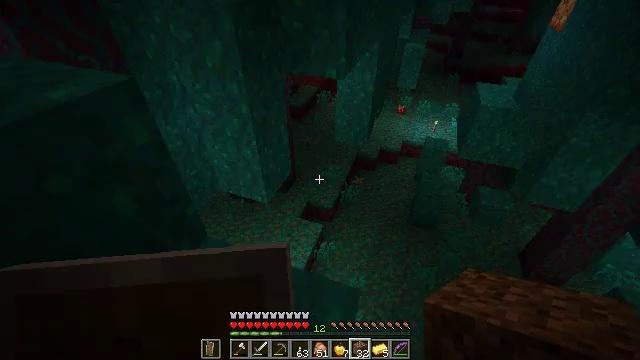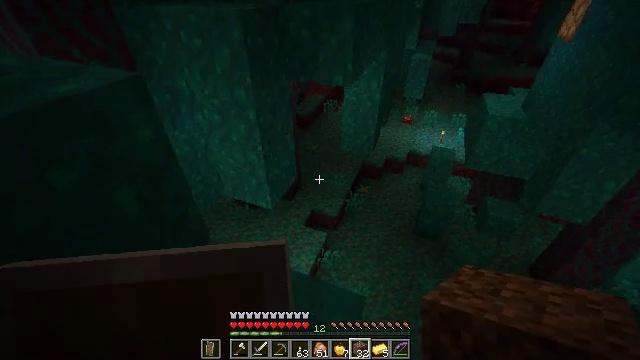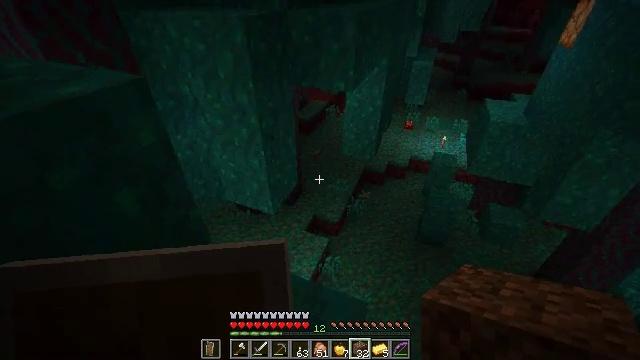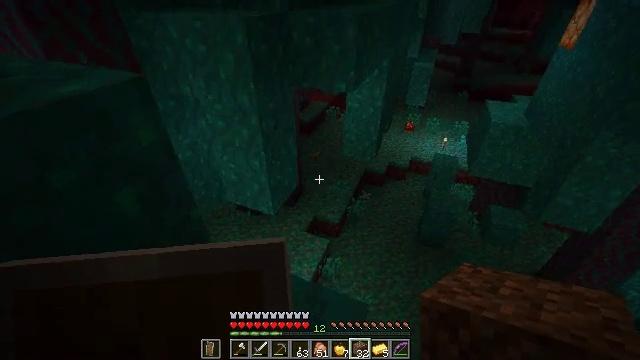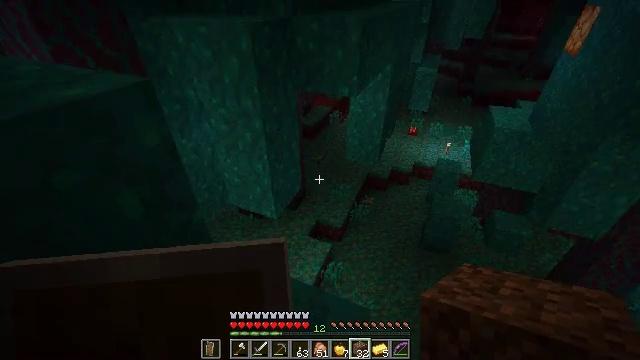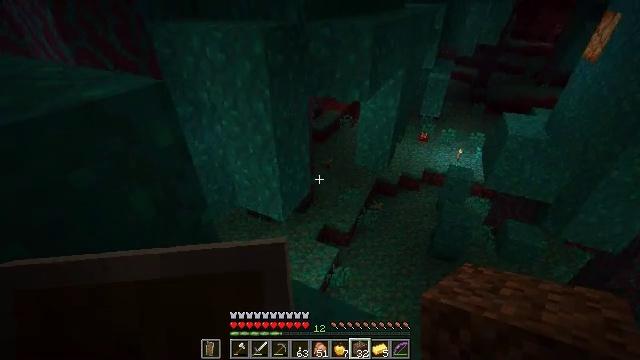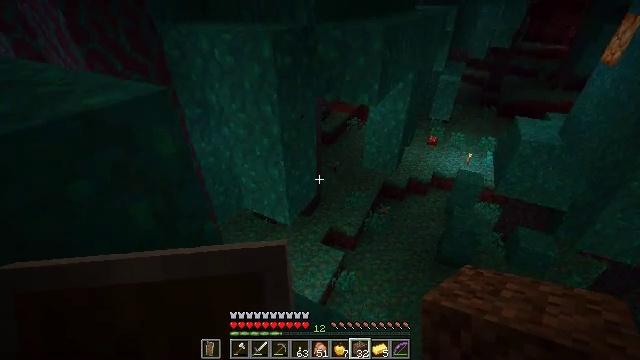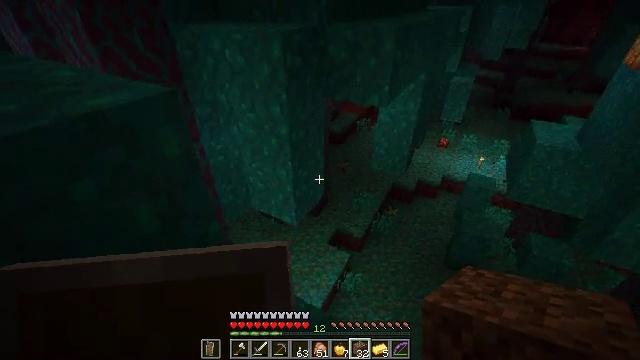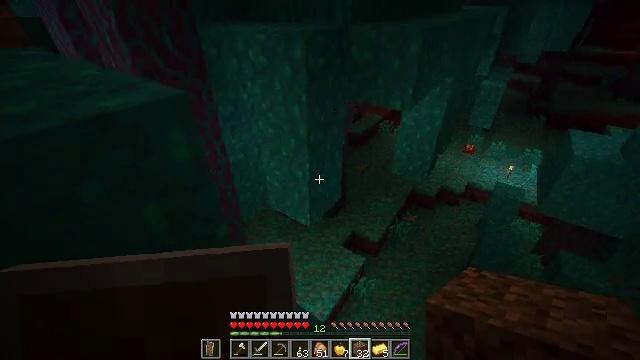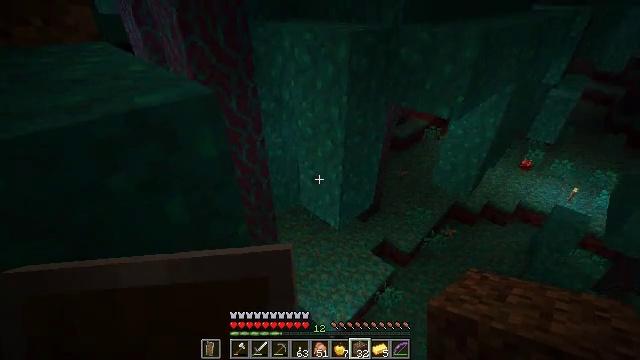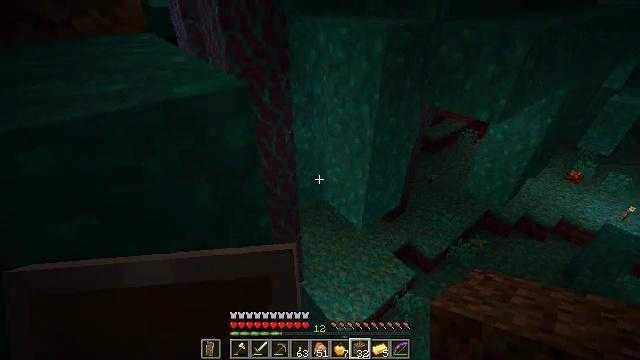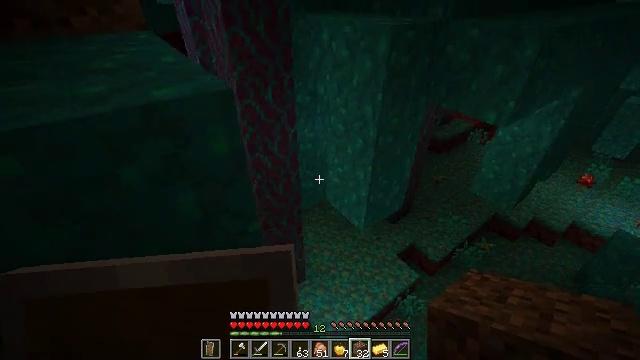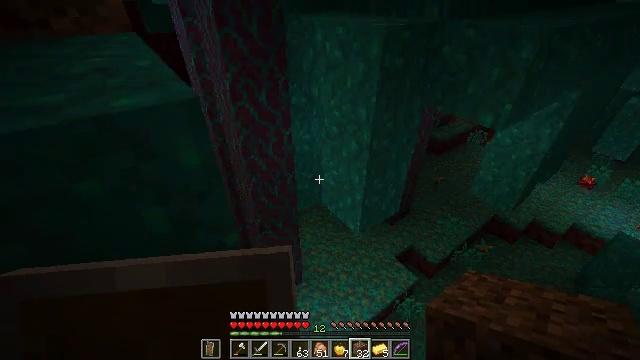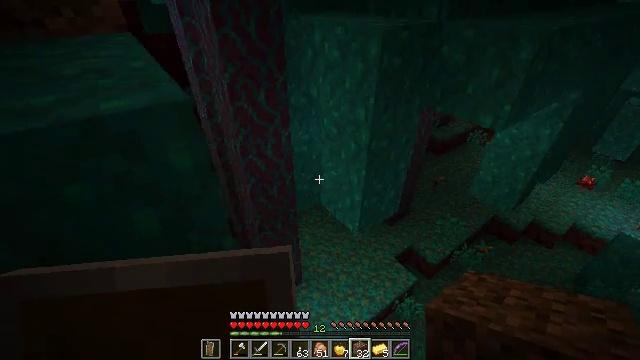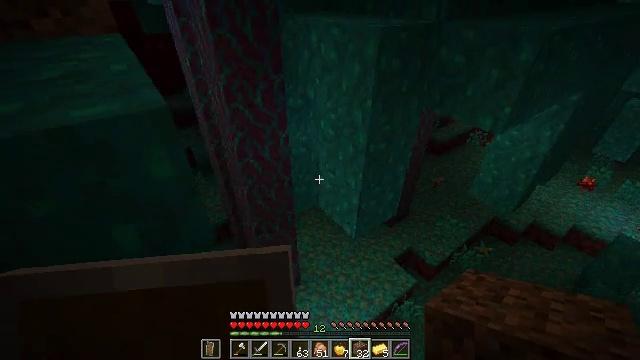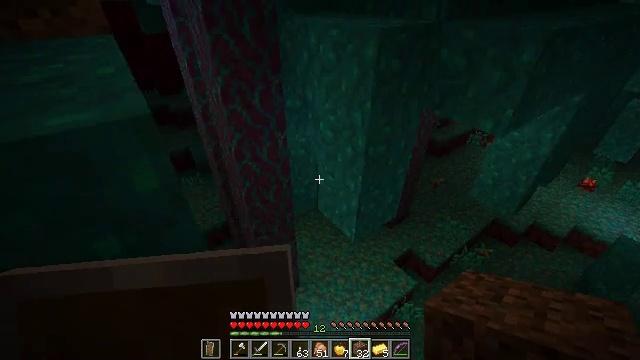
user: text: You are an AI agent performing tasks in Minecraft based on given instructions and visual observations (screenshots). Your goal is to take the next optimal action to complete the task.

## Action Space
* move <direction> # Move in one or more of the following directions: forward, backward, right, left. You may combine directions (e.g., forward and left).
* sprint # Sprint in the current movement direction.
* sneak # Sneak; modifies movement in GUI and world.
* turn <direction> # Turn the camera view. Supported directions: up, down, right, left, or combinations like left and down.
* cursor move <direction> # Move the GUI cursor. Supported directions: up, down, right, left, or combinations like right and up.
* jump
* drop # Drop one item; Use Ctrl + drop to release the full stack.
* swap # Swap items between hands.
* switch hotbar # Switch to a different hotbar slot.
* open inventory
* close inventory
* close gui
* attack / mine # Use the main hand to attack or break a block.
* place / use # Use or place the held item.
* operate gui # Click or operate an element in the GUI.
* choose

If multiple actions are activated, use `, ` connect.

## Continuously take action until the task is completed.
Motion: motion action
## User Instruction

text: Break the warped wart block.
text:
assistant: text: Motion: sneak, turn left and up
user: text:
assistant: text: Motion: sneak, turn up
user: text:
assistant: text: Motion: sneak
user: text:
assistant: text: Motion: sneak
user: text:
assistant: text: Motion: move forward, sneak, turn left
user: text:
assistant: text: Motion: move forward, sneak, turn left
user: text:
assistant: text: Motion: move forward and move right, sneak, turn left
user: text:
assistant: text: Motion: move forward and move right, sneak, turn left
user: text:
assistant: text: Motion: move forward and move right, sneak, turn left
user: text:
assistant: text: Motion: move forward and move right, sneak, turn left
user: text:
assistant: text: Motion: move forward and move right, sneak, turn left
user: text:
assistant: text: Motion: move forward and move right, sneak
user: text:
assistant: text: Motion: move forward, sneak
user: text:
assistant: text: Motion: move forward, sneak
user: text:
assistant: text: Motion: move forward, sneak
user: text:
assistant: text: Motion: move forward, sneak
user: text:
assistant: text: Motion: move forward, sneak, turn left
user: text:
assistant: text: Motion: move forward, sneak, turn left and down
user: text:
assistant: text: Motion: sneak, turn left and down
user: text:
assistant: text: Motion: sneak
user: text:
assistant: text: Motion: sneak, turn down
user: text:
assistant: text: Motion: sneak, turn down
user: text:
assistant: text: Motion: sneak, turn right and down
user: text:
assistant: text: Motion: sneak, turn right and down
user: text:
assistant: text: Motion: sneak, turn right and down
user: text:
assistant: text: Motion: sneak, turn right
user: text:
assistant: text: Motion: sneak
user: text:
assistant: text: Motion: sneak
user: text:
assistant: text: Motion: sneak
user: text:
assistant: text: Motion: sneak